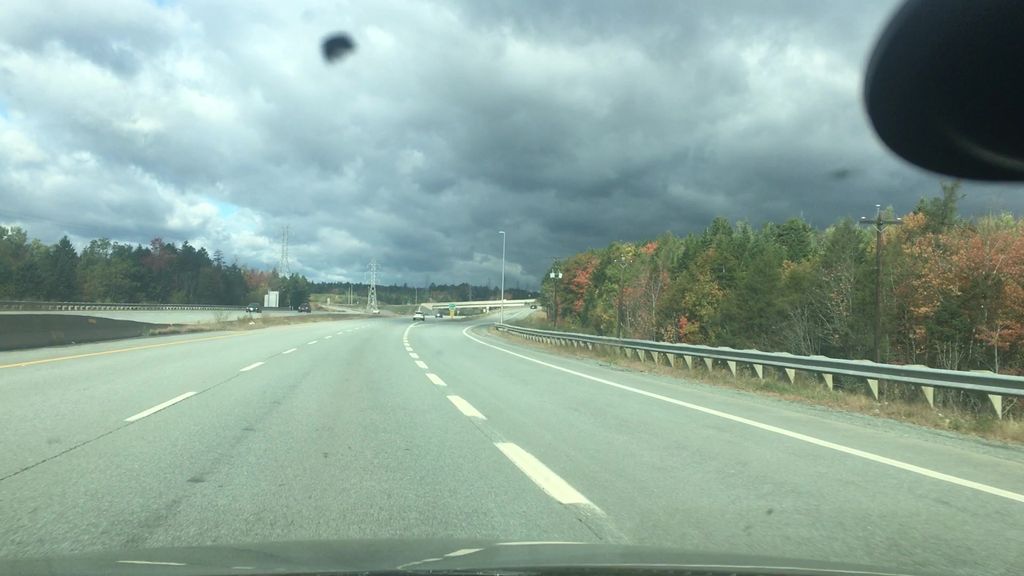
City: halifax